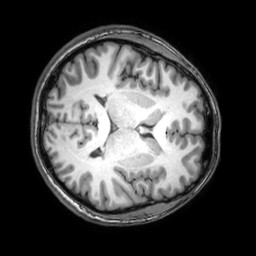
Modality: T1w
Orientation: axial
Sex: male
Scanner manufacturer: philips
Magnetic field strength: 3 T
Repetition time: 0.008238 s
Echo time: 0.00377 s